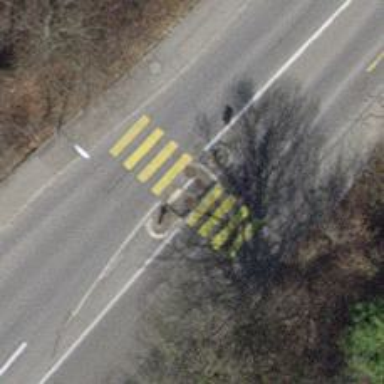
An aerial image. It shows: Uncontrolled zebra crossing with marked island on the road.